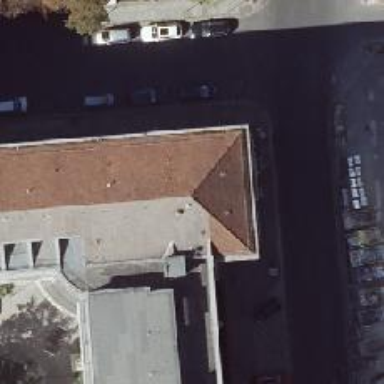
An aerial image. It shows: View of roof edge.